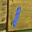
Label: 1